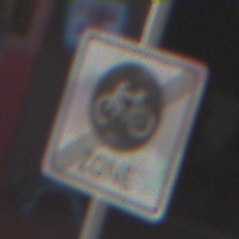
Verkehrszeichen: EndeFahrradzone
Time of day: MorningAfternoon
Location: Outdoor (Special)
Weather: PartlyCloudy
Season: NotSpecified
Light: Natural